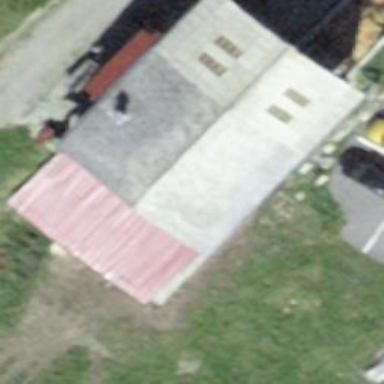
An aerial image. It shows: Farm auxiliary building with gabled roof.